Question: When I open the Google Chrome task manager I can see the amount of memory use for each task/tab.
Each time I load a page in a tab I can see how the amount of memory is increased. I've done it with facebook.com, It starts in 80MB, after 25 reloads task manager says the amount of memory used is 546MB!!
Is that normal? Is it a bug which I should report to Google?
I've discovered it after notice my Google Chrome is getting slow.
My version of Chrome is Version 33.0.1750.117

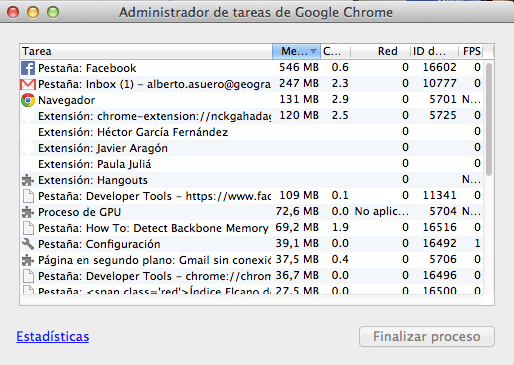
Answer: Definitely it's a Google Chrome issue, it has been fixed in the latest version (33.0.1750.152).
Unfortunately Google has not confirmed me this issue, but it's working now.